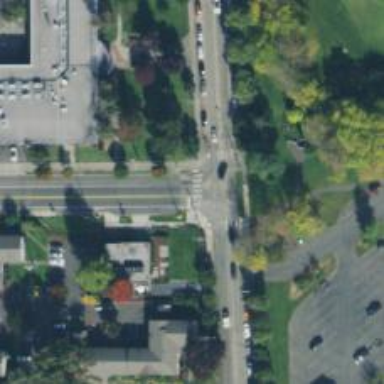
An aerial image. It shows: Marked road crossing.